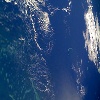
Label: water